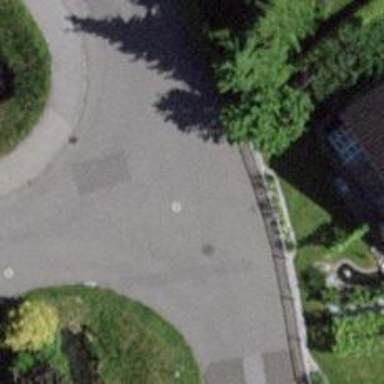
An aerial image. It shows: Smooth asphalt road in residential area.